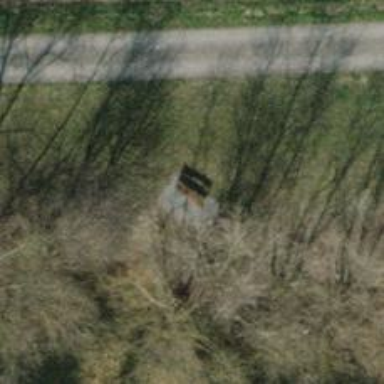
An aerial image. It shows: Brown bench.